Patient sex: M
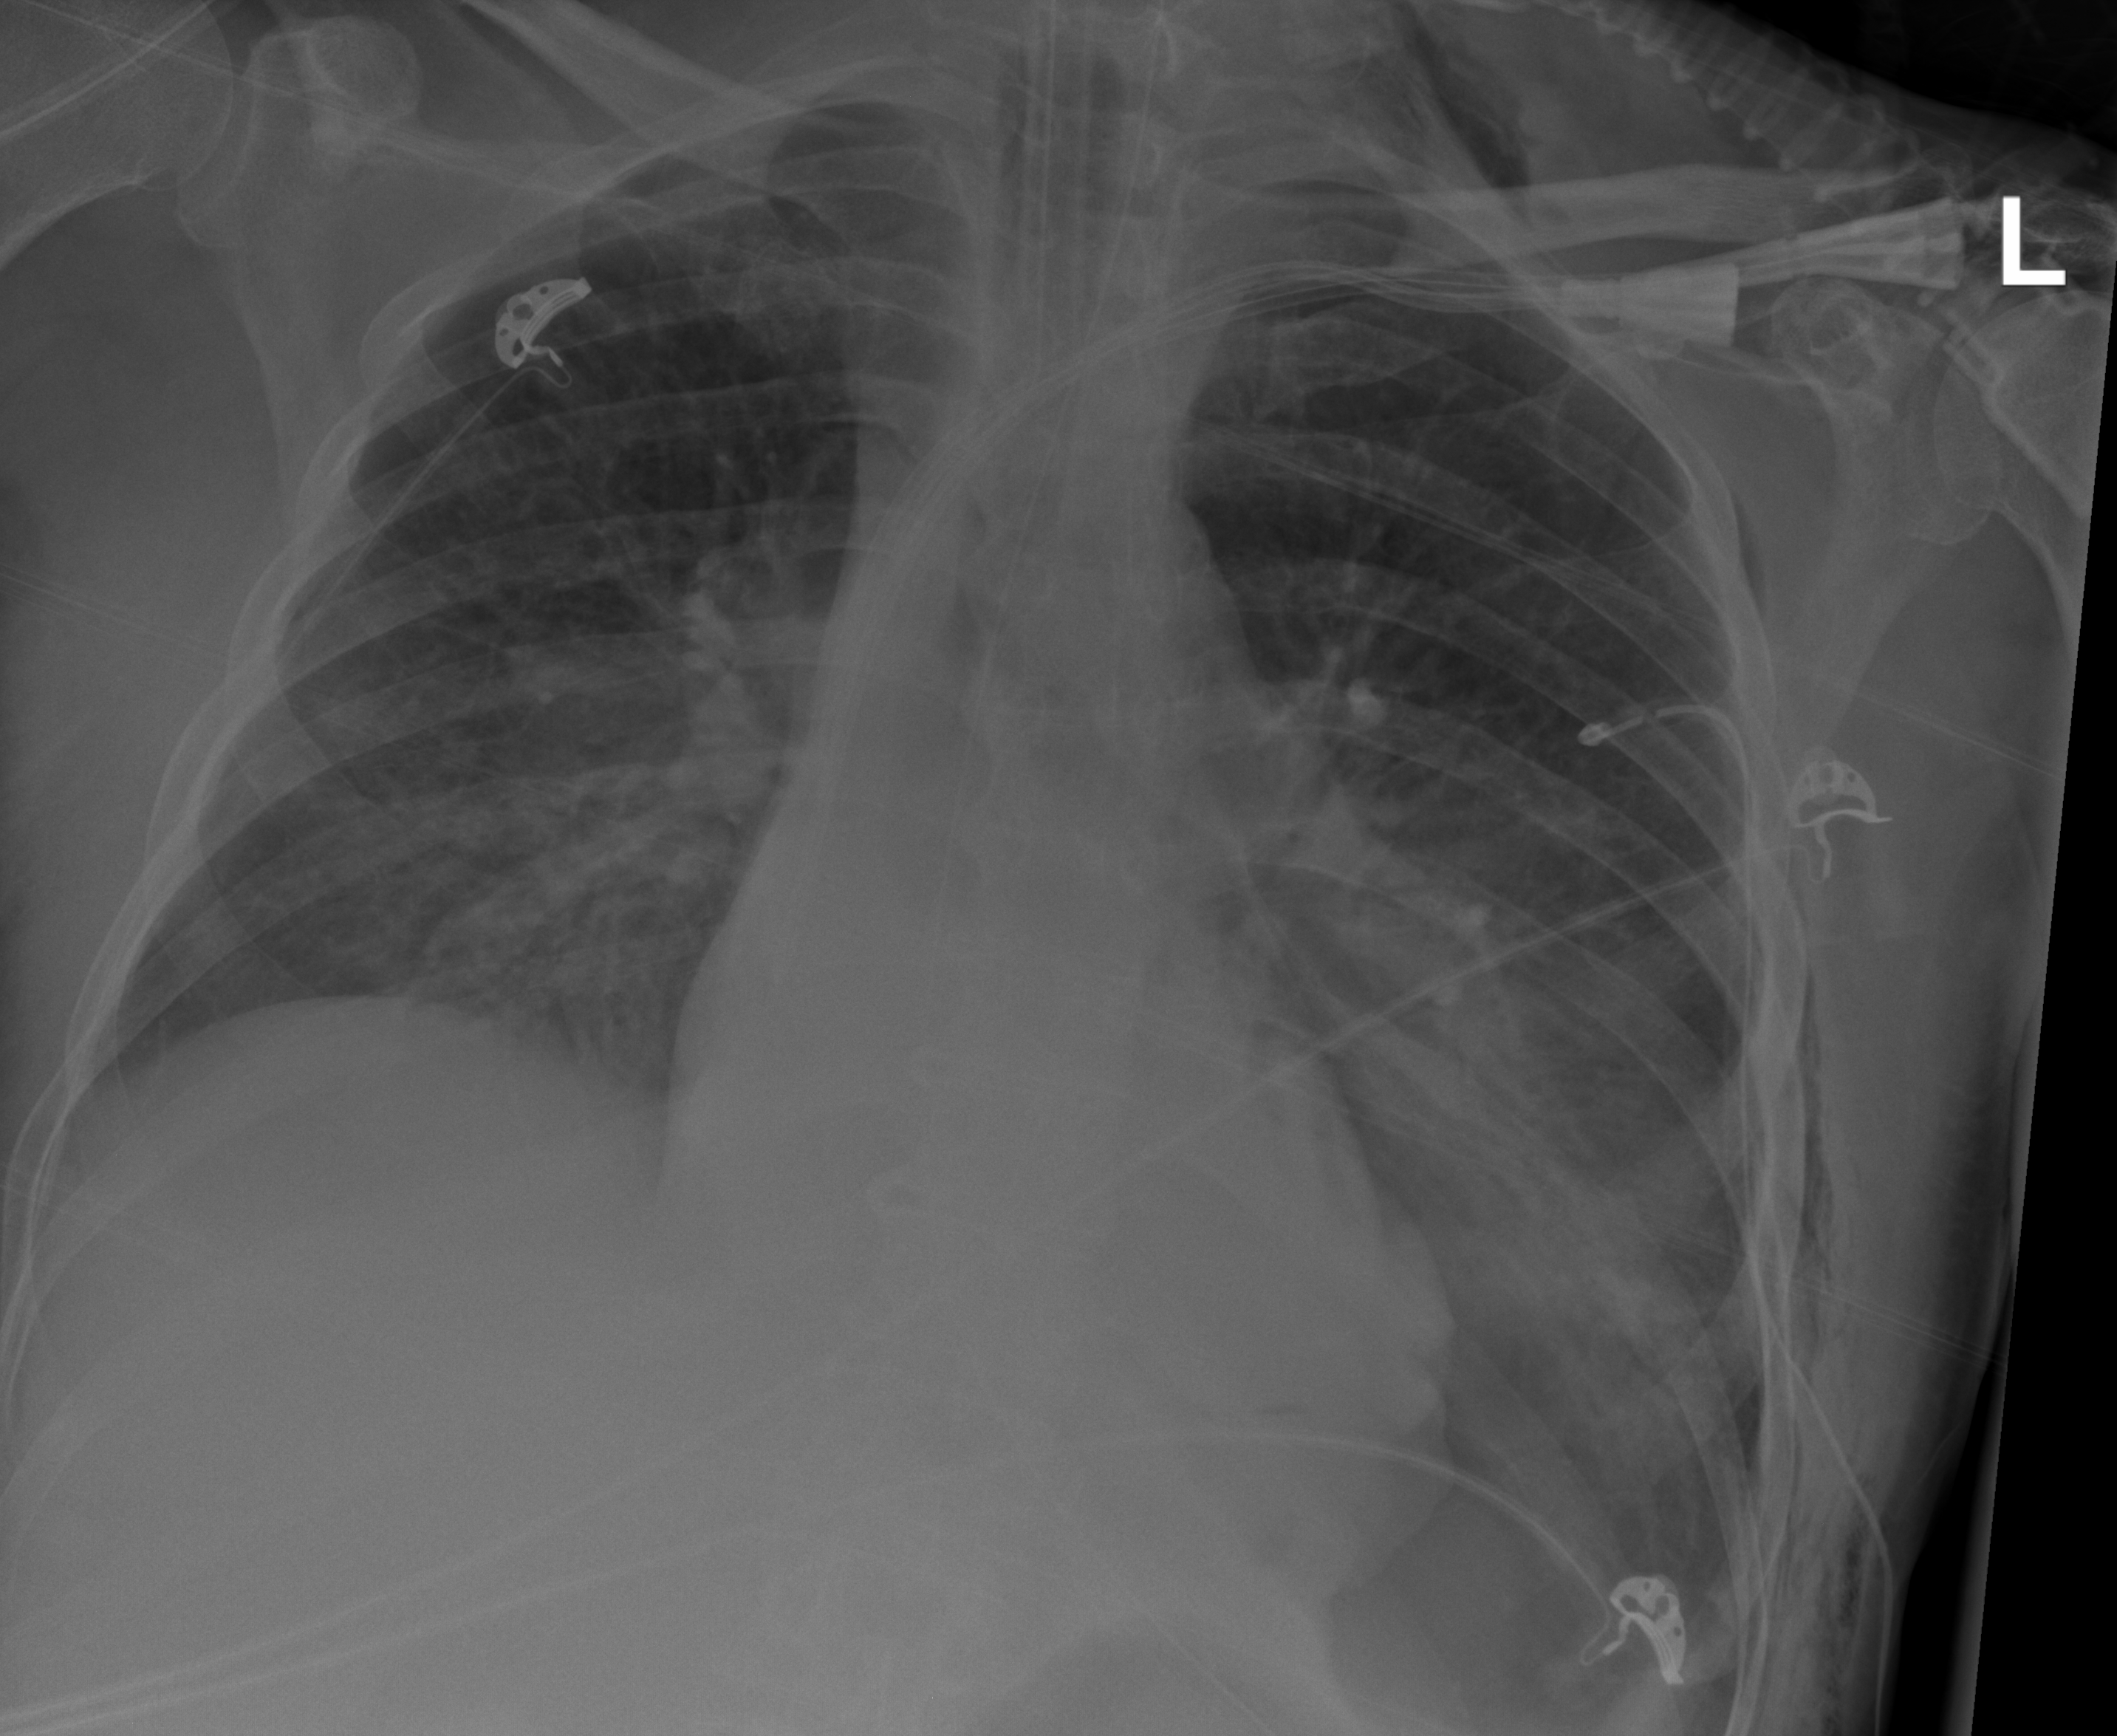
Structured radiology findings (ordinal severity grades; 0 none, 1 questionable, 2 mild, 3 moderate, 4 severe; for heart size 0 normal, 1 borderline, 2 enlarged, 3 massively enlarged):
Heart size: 1
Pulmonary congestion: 2
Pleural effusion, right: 0
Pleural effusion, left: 2
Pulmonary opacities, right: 3
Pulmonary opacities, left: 3
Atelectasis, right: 2
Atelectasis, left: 2